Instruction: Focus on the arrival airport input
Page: home
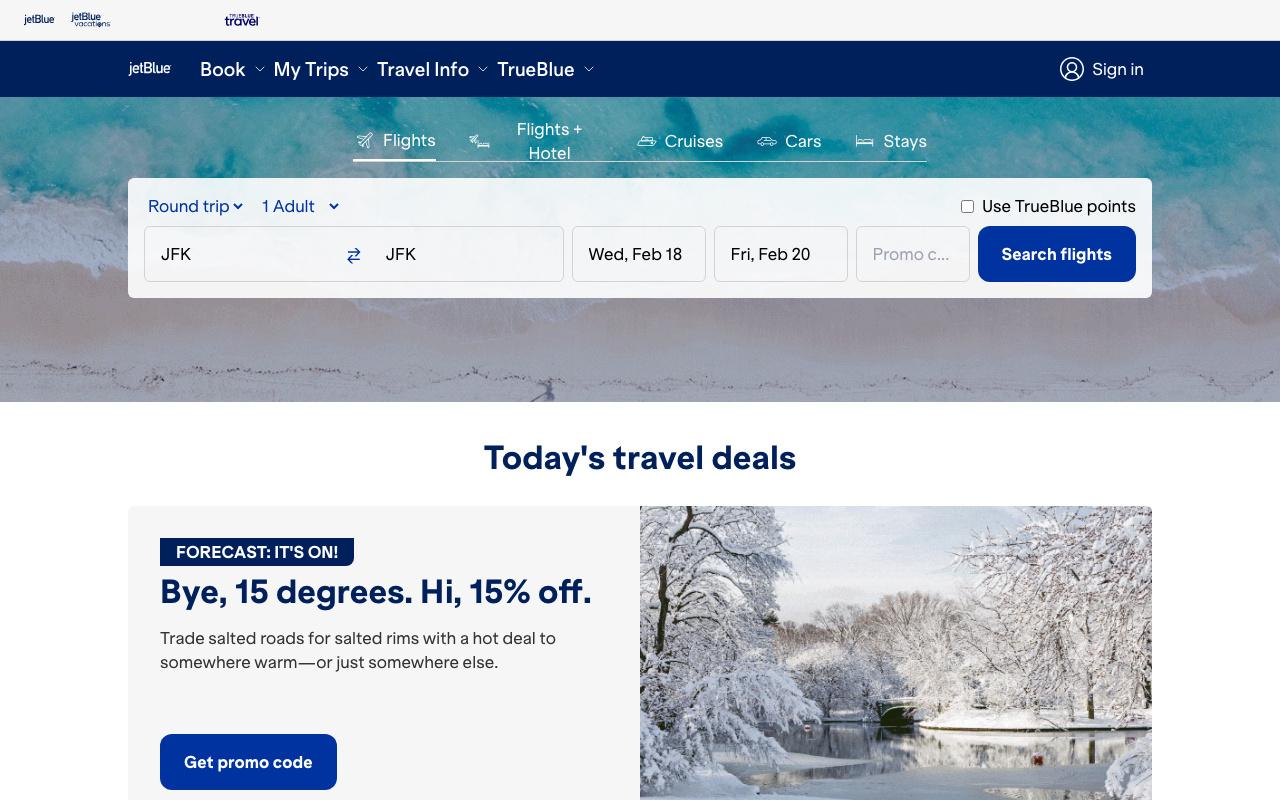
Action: click